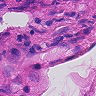
Metastatic tissue present: no